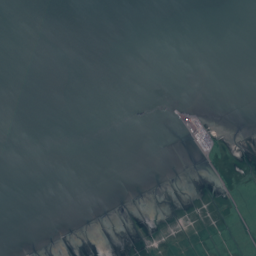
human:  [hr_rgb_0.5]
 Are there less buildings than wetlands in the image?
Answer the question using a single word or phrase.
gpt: yes

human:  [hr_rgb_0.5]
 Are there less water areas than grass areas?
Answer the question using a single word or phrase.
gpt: yes

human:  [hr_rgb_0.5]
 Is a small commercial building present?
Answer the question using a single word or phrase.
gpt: no

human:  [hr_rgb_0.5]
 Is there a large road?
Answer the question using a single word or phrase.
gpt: no

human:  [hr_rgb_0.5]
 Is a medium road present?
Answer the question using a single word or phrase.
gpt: no

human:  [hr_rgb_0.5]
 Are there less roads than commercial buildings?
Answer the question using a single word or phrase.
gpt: no

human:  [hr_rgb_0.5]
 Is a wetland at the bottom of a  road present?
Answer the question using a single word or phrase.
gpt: yes

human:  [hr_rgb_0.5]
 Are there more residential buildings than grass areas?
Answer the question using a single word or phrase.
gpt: no

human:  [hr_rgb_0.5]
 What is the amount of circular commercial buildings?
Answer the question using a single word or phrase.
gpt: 0

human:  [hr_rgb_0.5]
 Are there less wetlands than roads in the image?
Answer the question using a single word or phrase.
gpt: yes

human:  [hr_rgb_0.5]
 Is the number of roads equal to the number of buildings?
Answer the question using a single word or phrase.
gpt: no

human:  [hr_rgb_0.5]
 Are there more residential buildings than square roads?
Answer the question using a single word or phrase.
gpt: yes

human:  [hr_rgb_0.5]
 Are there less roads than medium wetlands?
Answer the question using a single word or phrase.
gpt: no

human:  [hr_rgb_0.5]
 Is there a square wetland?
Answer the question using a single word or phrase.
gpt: no

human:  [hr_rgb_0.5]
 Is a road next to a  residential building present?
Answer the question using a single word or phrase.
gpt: yes

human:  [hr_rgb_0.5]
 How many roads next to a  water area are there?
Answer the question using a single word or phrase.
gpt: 10

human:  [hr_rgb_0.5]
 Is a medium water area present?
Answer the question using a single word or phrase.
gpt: yes

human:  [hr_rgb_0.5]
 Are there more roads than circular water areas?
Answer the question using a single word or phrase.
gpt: yes

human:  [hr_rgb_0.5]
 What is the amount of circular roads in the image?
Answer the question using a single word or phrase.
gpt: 0

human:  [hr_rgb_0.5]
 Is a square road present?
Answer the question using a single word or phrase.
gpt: no

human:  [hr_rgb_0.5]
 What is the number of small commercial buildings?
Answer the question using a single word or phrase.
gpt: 0

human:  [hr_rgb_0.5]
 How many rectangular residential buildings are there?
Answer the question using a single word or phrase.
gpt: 1

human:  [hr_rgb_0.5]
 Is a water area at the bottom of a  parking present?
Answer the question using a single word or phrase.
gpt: yes

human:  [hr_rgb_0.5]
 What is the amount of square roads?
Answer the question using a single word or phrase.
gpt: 0

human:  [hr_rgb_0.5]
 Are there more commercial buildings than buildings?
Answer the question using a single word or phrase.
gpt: no

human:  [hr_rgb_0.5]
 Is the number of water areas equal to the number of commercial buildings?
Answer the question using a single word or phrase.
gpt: no

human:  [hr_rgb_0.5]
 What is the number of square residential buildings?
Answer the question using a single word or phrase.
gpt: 0

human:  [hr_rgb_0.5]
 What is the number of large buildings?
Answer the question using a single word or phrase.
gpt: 1

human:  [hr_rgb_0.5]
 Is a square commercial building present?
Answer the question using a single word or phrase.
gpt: no

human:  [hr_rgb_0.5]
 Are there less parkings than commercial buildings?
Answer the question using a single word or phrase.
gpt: no

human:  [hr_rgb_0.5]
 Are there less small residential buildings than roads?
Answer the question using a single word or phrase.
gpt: yes

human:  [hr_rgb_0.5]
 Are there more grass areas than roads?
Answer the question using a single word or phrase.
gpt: no

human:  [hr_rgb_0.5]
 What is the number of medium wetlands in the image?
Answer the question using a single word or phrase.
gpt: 6

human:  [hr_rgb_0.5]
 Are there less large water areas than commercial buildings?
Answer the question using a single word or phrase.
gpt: no

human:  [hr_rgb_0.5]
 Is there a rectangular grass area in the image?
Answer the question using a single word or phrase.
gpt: yes

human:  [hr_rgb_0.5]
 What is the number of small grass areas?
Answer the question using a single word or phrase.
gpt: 1